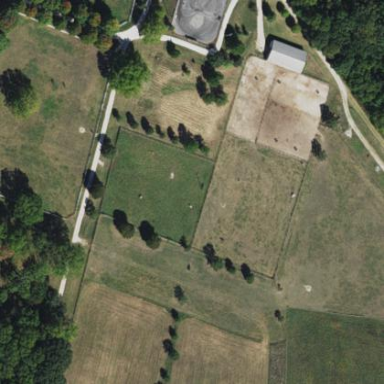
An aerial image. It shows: Equestrian pitch for leisure land activities.